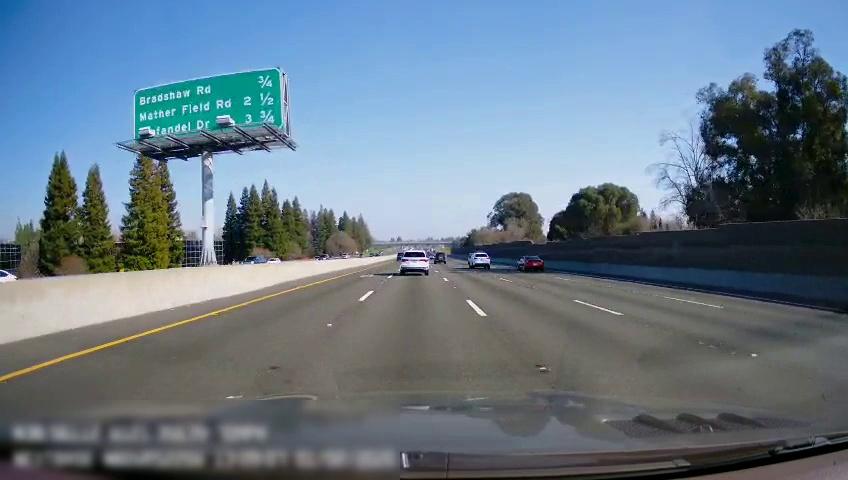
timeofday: Day
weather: Sunny
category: Drivable Space
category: Vehicles | Car
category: Vehicles | SUV
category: Vehicles | Car
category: Vehicles | Car
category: Vehicles | SUV
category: Vehicles | SUV
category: Vehicles | Car
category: Lanes | Alternate Lane
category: Lanes | Current Lane
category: Lanes | Current Lane
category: Lanes | Alternate Lane
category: Lanes | Alternate Lane
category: Lanes | Alternate Lane
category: Traffic | Signs